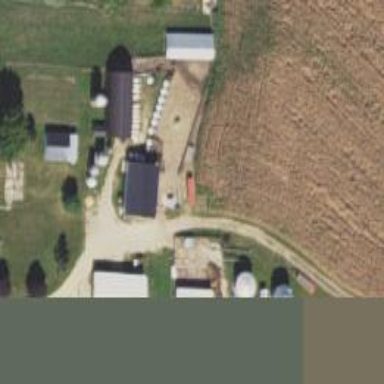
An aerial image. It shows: Farmyard area.